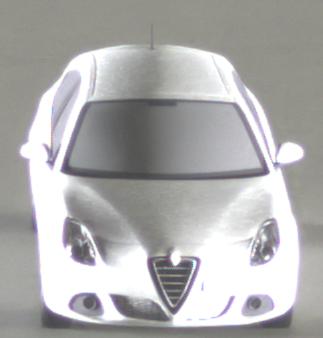
Make: Alfa Romeo
Model: Giulietta 1.4 TB 16V
Detailed model: Giulietta (940)
Model produced from: 2010/05
Model produced until: 2013/03
Doors: 5
Color: white
Road condition: dry road
Daytime: midday
Contrast: medium contrast